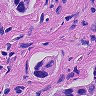
Metastatic tissue present: yes